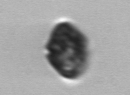
Label: Kryptoperidinium_triquetrum